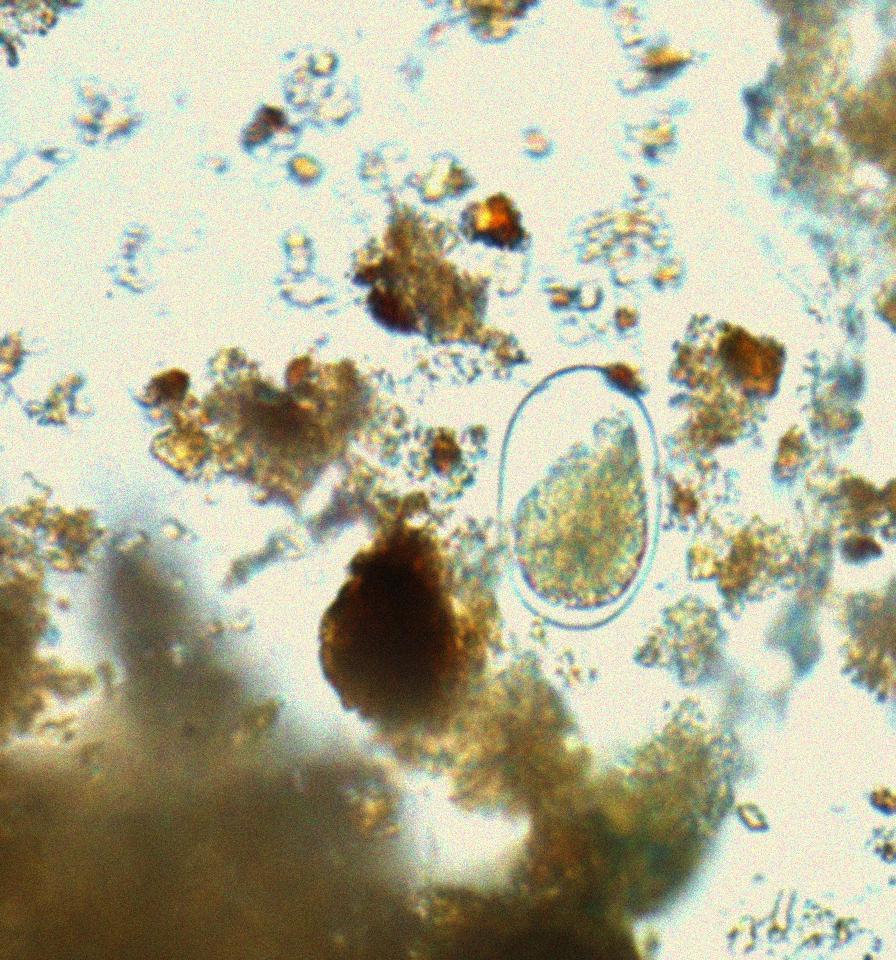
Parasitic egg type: Hookworm egg